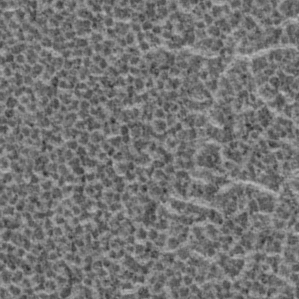
Label: frost